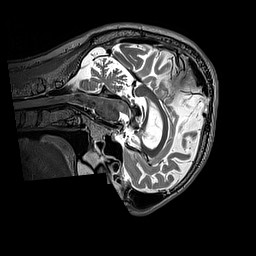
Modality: T2w
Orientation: sagittal
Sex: male
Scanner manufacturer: siemens
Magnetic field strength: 3 T
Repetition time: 3.2 s
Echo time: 0.409 s